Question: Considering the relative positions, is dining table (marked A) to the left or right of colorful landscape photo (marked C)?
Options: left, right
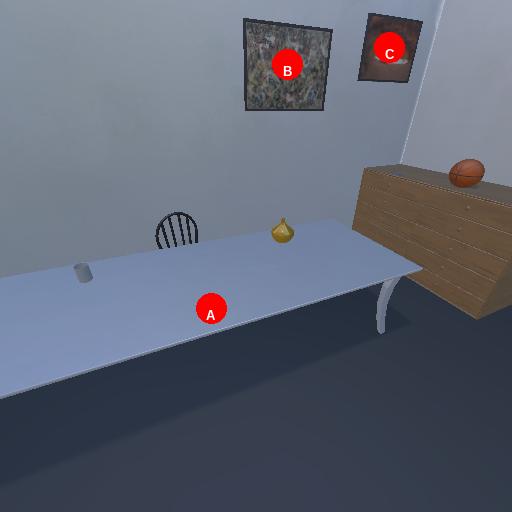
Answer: left